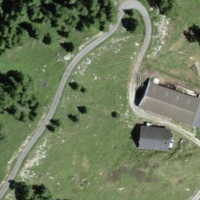
EUNIS habitat code: 26
Species observed at this site:
Pseudochorthippus parallelus